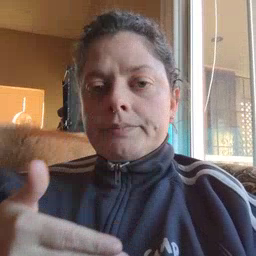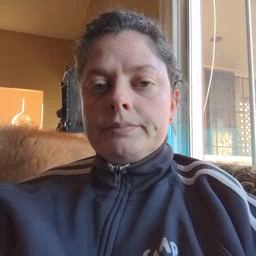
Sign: glasswindow